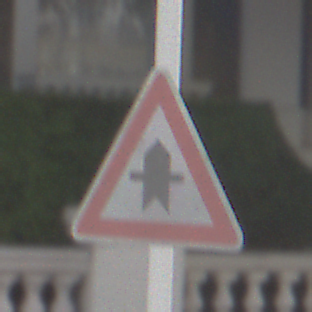
Verkehrszeichen: Vorfahrt
Umgebung: Outdoor, Urban
Tageszeit: MorningAfternoon
Wetter: PartlyCloudy
Licht: Natural
Jahreszeit: NotSpecified
Kontrast: HighContrast